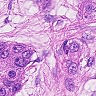
Metastatic tissue present: yes